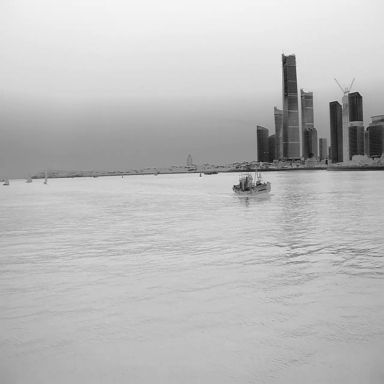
There is a container_ship in the infrared image.